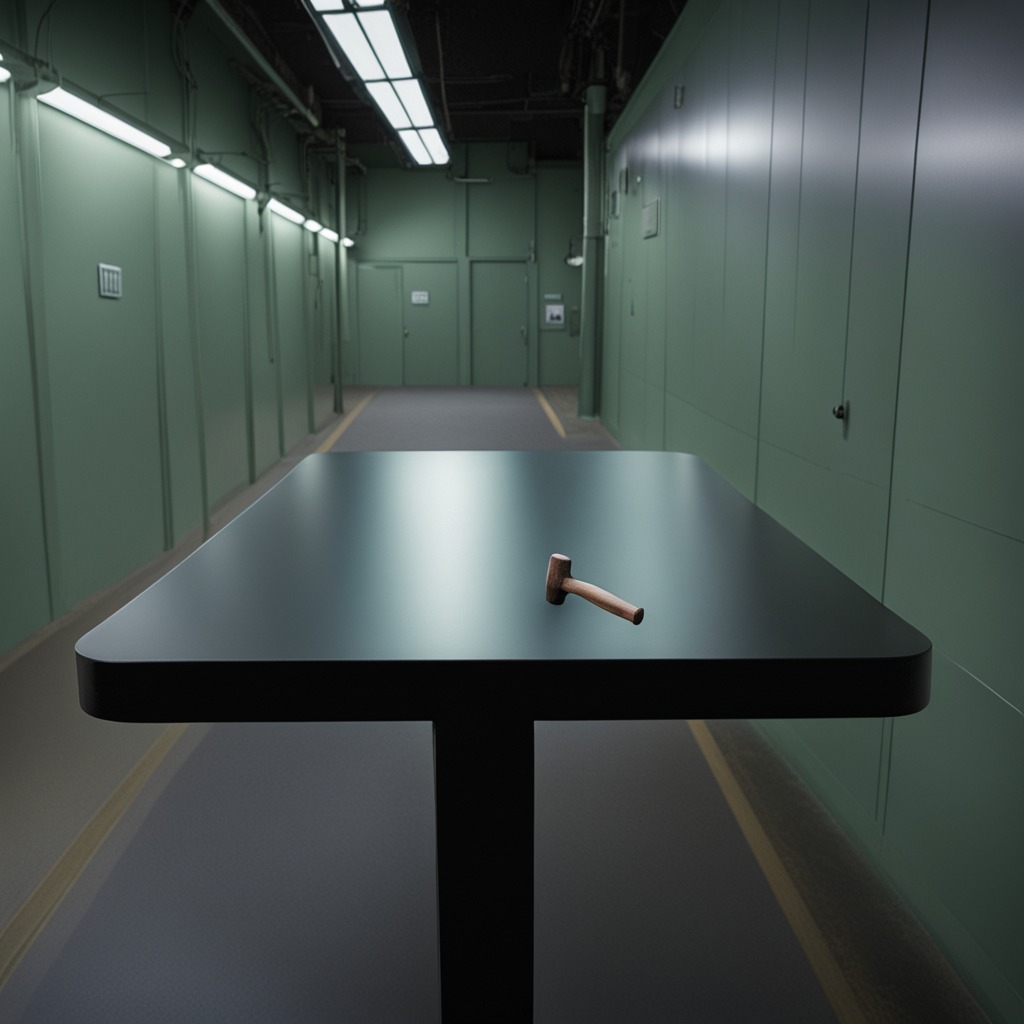
A hammer lies on a clean empty table in a railway signal maintenance room lit by harsh overhead fluorescents photorealistic surface textures crisp shadows high dynamic range